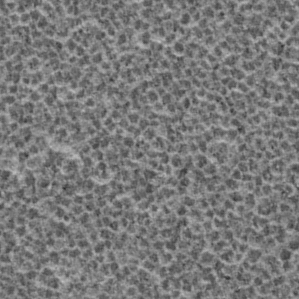
Label: frost